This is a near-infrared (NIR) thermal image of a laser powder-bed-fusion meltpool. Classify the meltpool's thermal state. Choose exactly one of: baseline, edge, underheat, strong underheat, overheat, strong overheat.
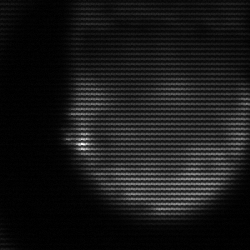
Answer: edge